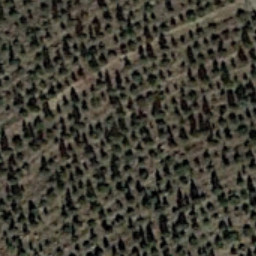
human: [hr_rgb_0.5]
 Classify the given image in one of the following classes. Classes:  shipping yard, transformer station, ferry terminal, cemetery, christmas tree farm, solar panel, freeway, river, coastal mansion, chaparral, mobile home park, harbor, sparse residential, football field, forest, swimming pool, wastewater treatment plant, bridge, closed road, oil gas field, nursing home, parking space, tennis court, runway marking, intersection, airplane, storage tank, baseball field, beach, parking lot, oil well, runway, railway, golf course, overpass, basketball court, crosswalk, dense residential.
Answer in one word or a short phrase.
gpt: christmas tree farm